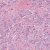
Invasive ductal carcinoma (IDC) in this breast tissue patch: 1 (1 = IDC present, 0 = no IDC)